Field crop: maize
Growth stage: 2
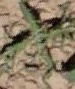
Species: atriplex